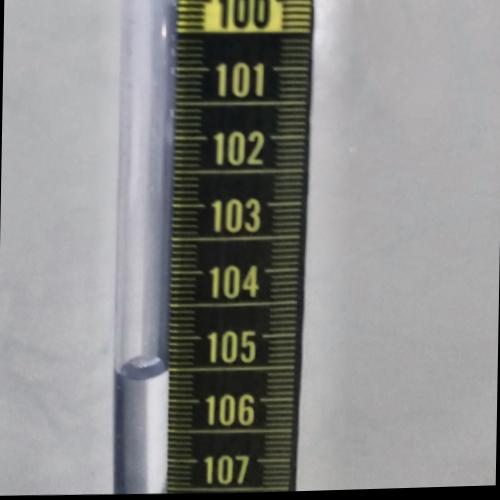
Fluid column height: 105.5 cm